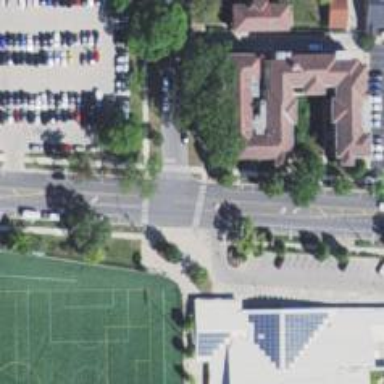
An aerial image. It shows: Footway.